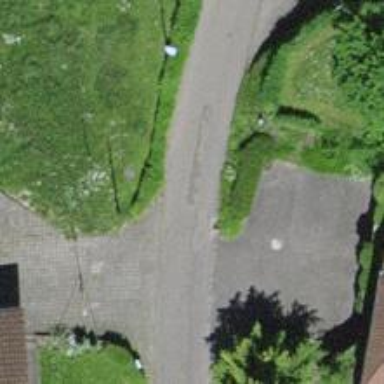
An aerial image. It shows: Residential road with asphalt surface.